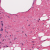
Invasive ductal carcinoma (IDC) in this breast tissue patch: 0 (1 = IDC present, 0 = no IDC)